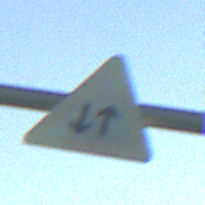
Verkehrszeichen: Gegenverkehr
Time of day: MorningAfternoon
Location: Outdoor (Nature)
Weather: PartlyCloudy
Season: NotSpecified
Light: Natural